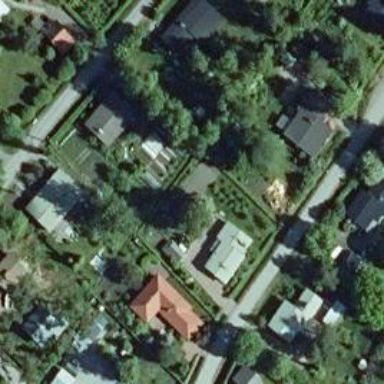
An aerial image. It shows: Neighborhood.